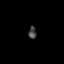
Tissue: skin
Cell type: Epithelial cells
Senescence score: 0.6869
Nuclear area (px): 93
Mean DAPI intensity: 70.452